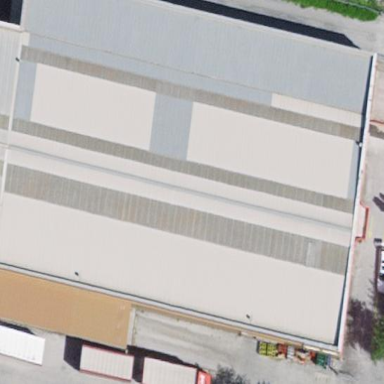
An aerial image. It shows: Industrial building.